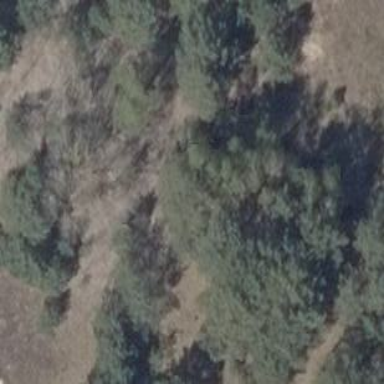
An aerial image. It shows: Forest area covered with trees.